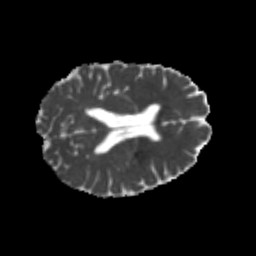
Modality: MD
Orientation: axial
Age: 22
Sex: female
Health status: healthy
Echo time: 0.074 s